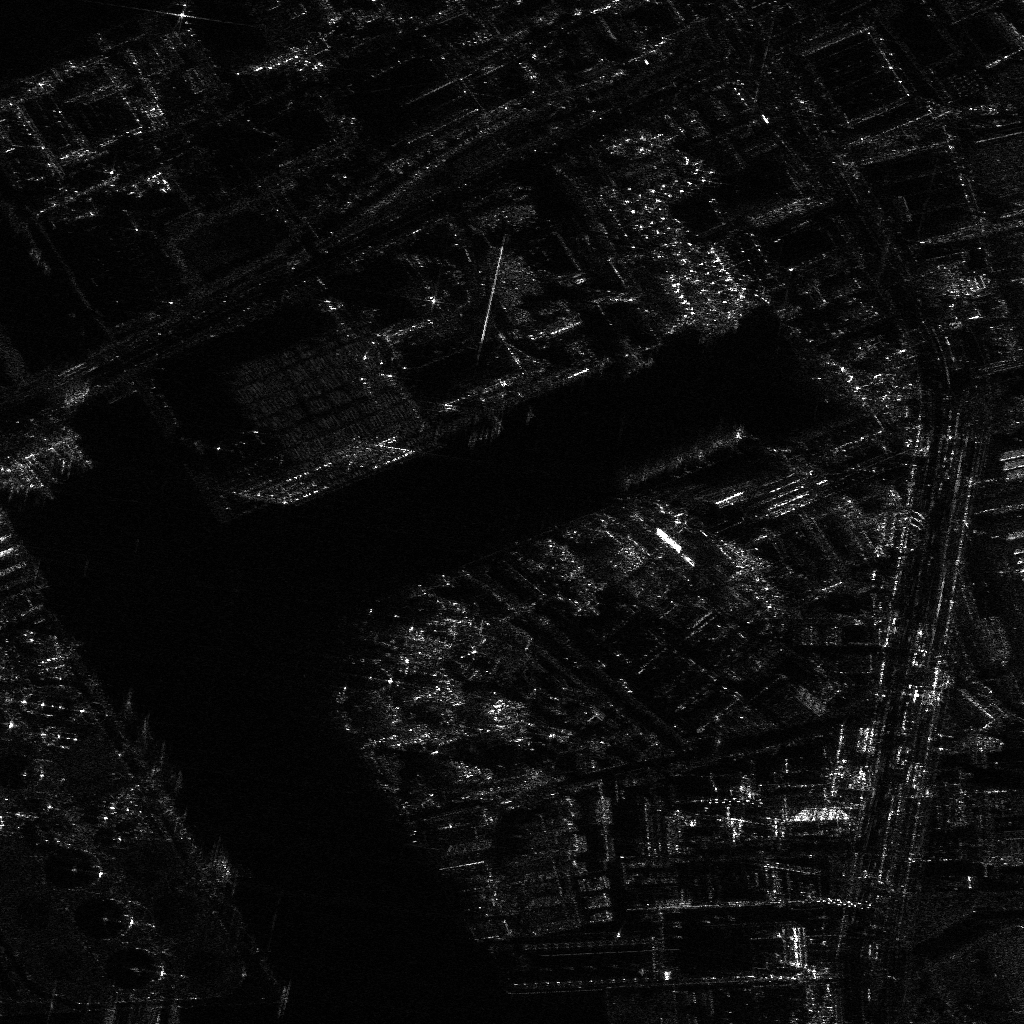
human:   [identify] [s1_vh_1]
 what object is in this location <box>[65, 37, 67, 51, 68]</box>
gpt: <ref>1 large container at the center</ref>